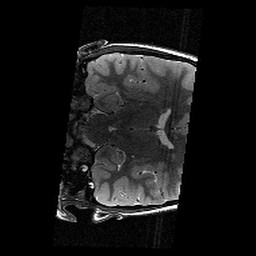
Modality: T2w
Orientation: coronal
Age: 10
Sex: male
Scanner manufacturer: siemens
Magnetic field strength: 3 T
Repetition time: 9.23 s
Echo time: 0.067 s